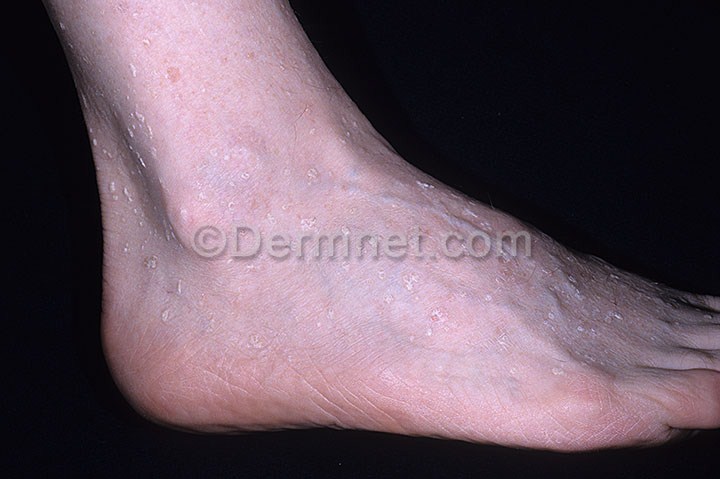
Disease: Seborrheic Keratoses and other Benign Tumors